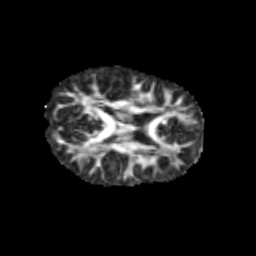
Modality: FA
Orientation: axial
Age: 9
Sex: female
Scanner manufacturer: siemens
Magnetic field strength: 3 T
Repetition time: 3.8 s
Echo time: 0.07 s